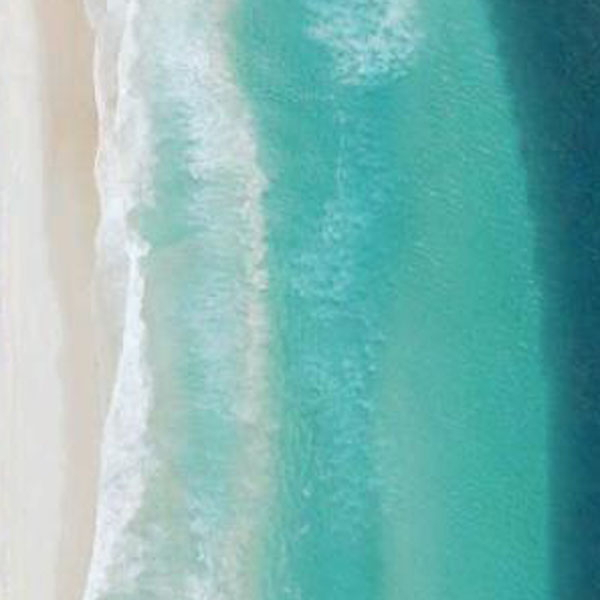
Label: Beach